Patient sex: F
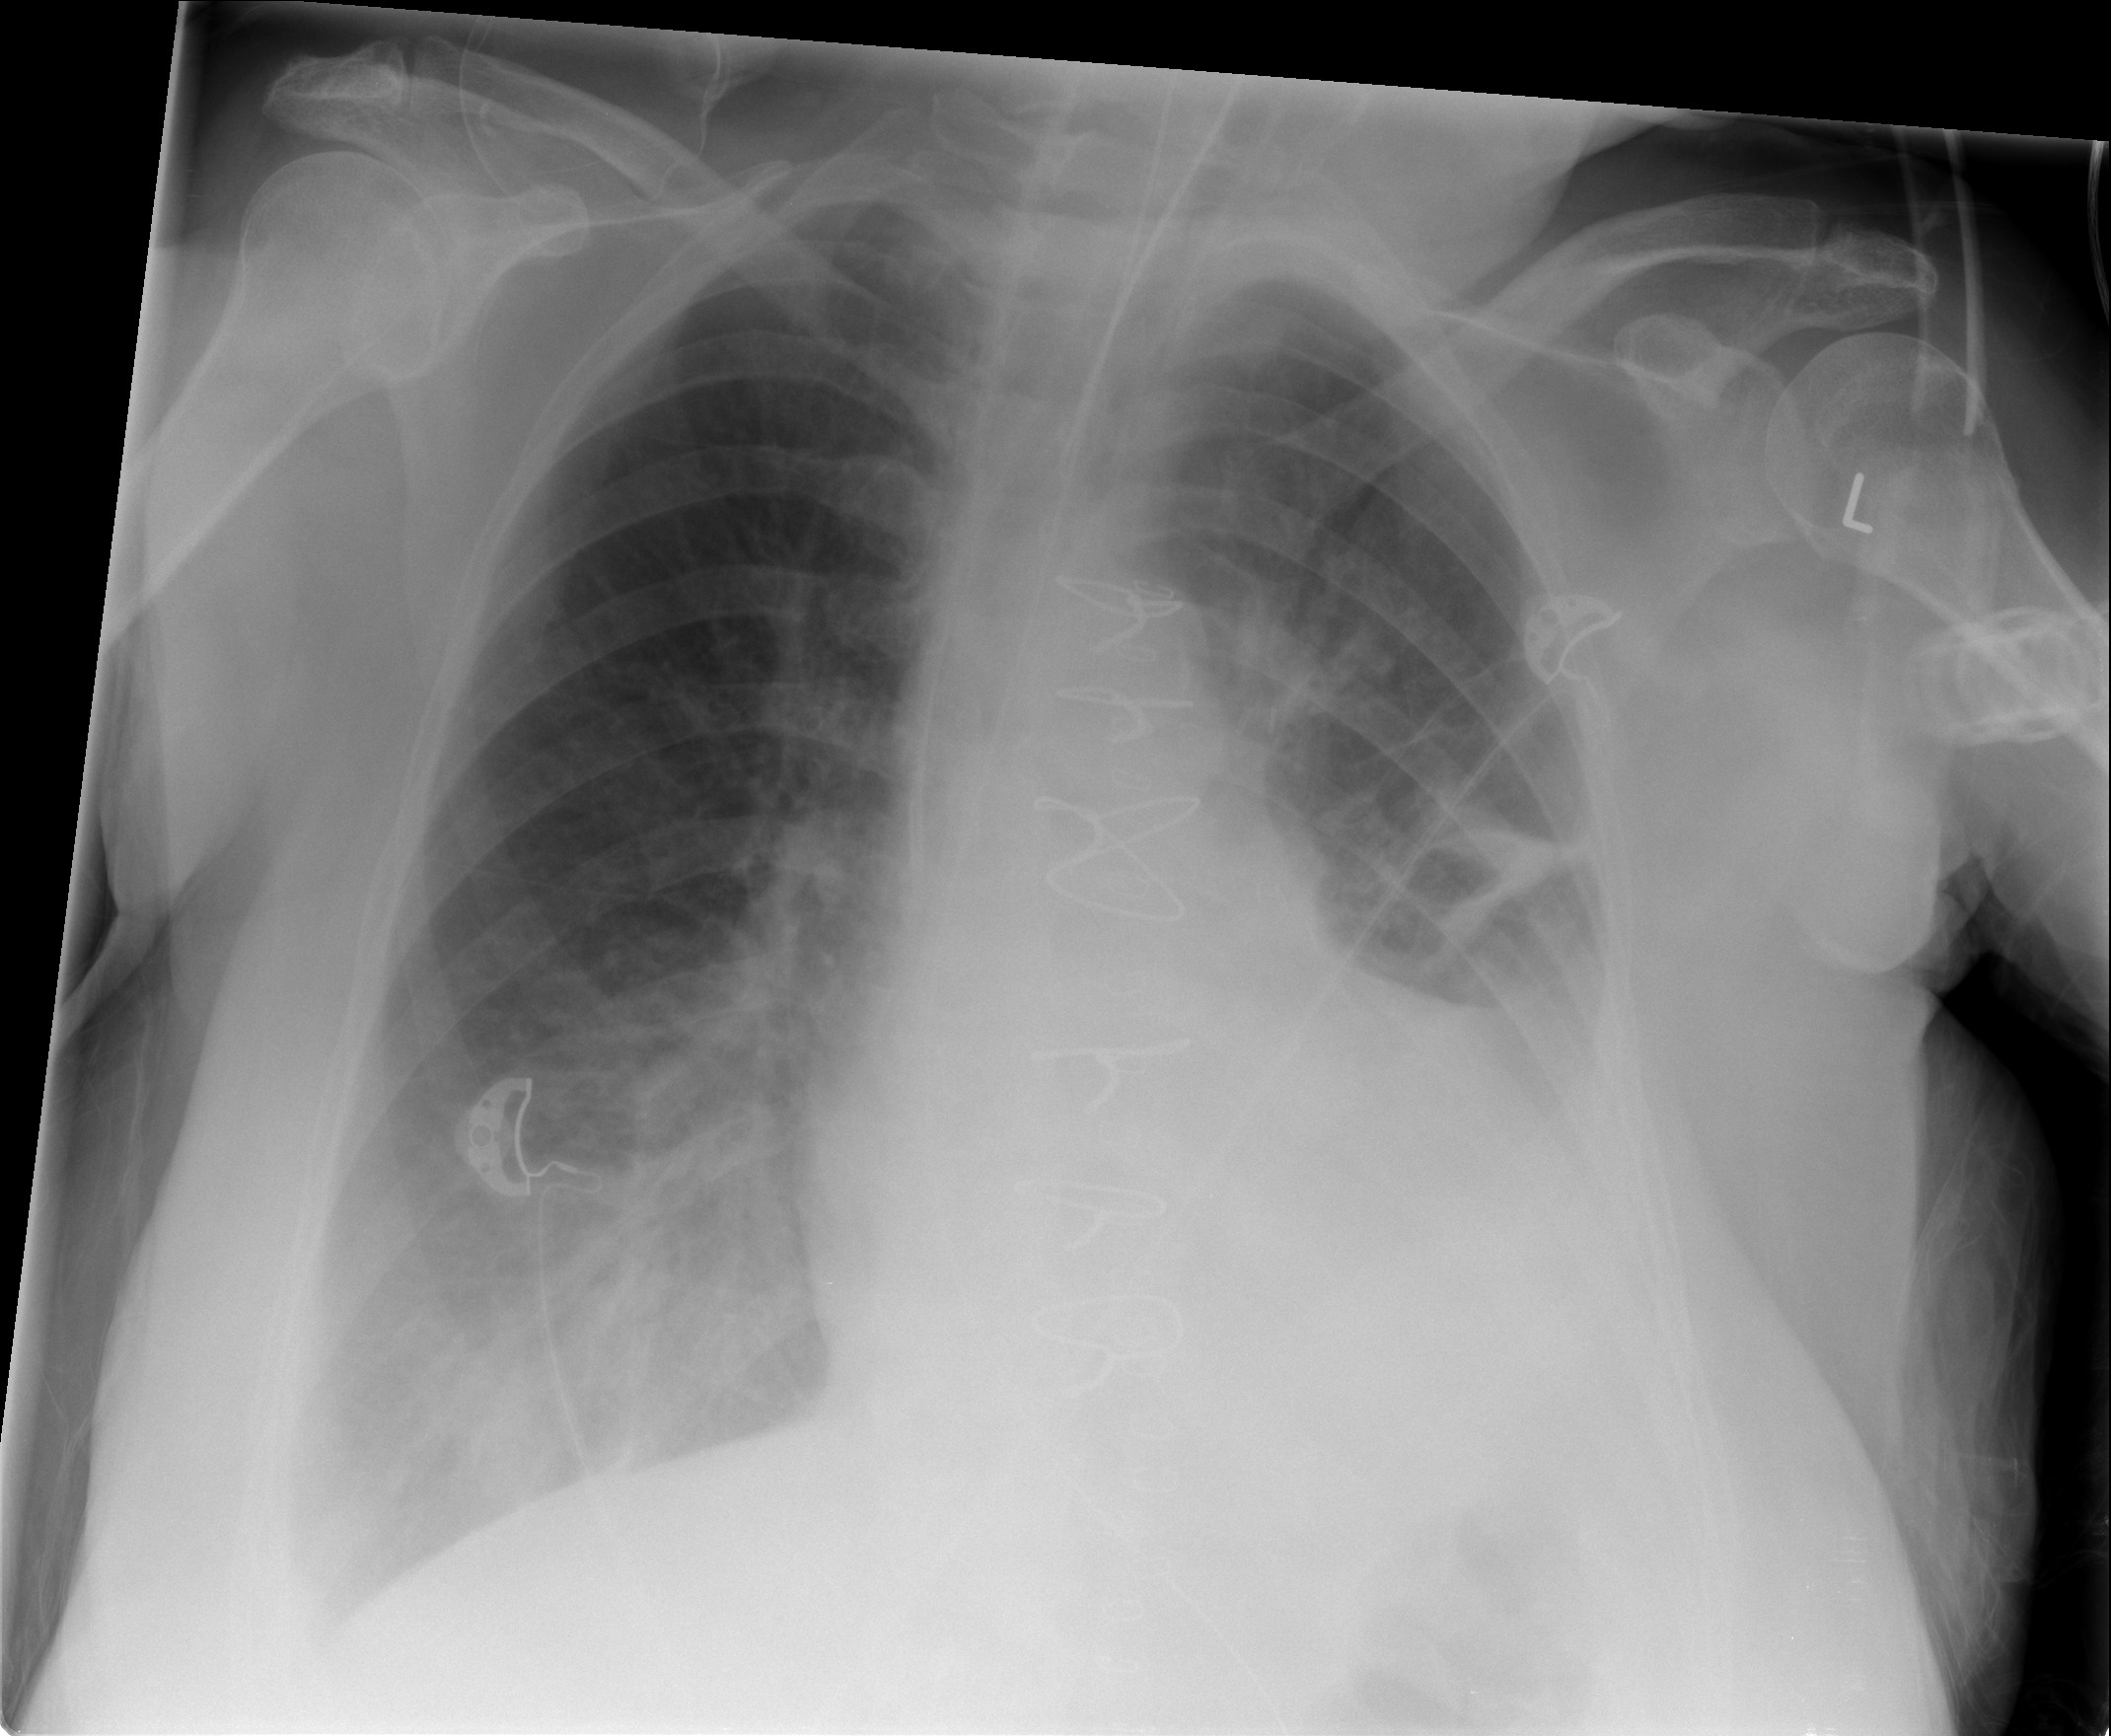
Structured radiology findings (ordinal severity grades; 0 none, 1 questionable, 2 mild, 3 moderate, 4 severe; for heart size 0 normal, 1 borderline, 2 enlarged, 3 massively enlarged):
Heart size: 2
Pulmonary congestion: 0
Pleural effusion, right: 1
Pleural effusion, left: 3
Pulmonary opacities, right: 2
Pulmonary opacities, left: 1
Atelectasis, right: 2
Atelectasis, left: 3